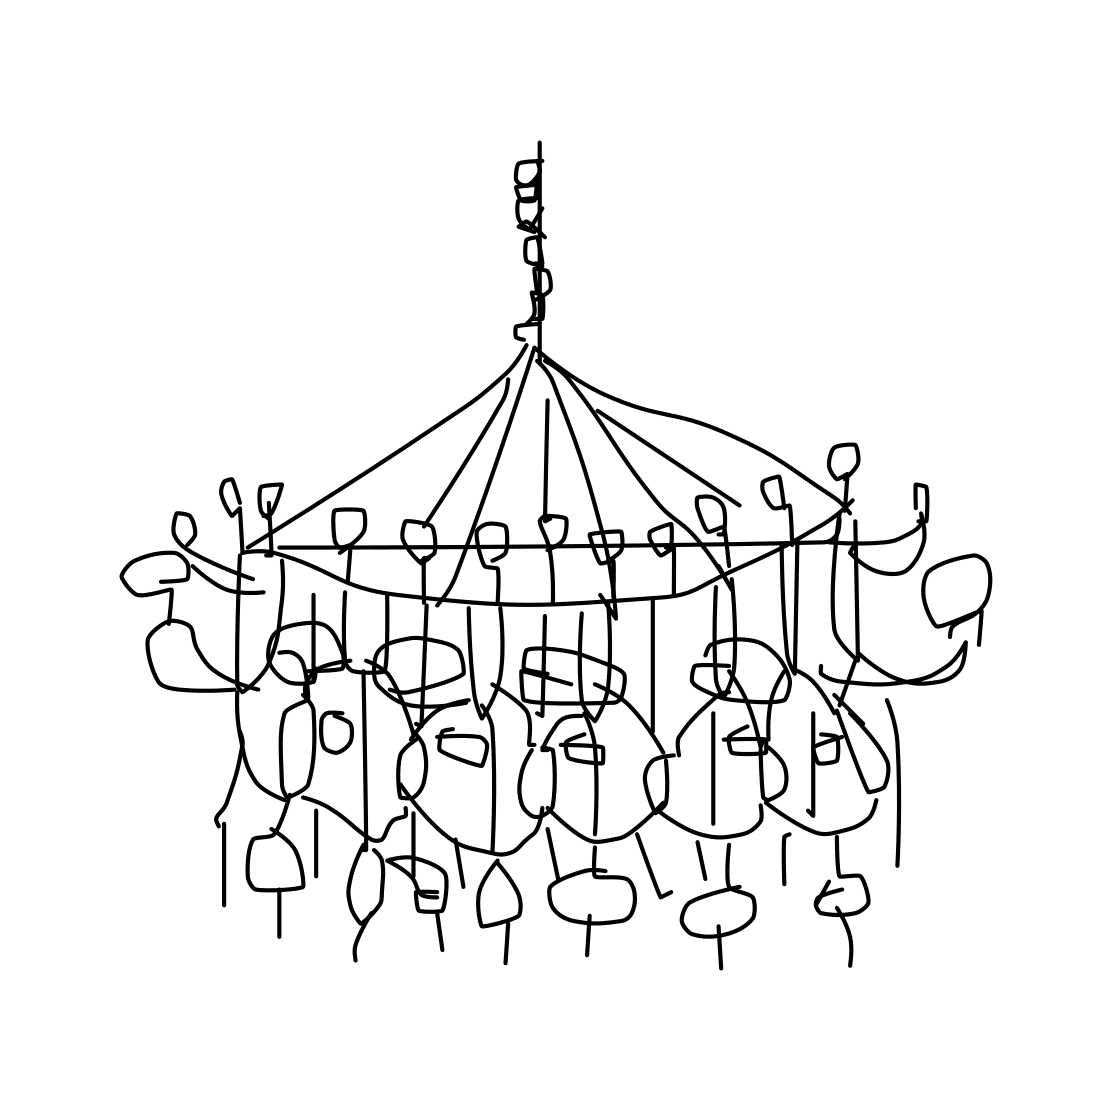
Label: chandelier